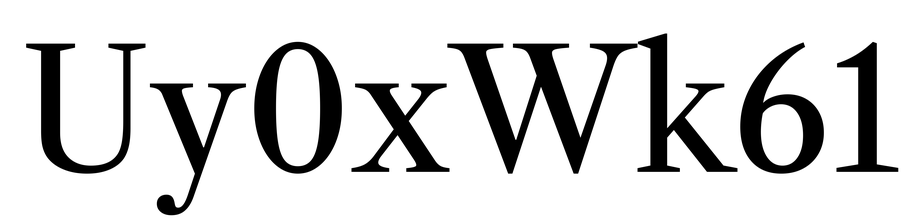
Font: LibreCaslonText_Regular